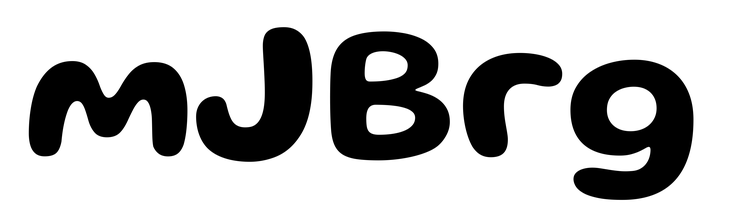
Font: Gluten_SemiBold